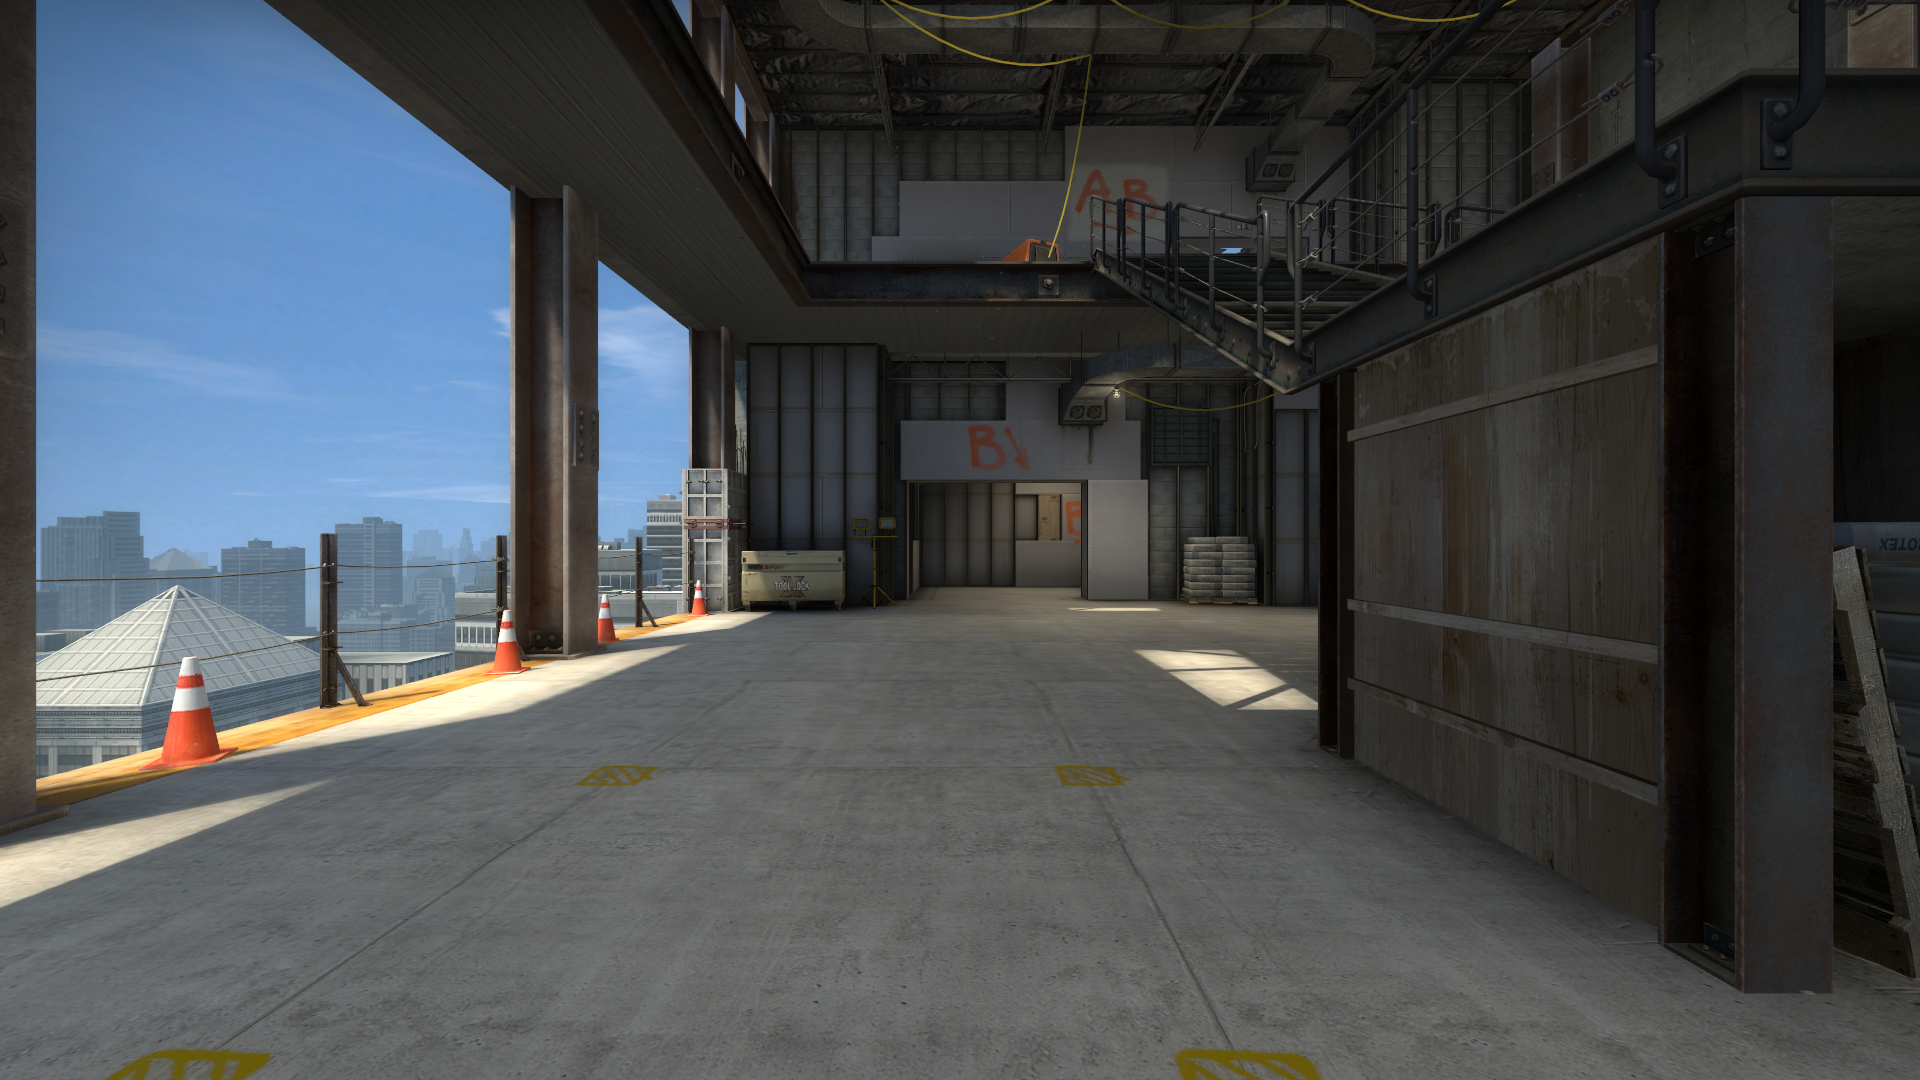
Map: de_vertigo